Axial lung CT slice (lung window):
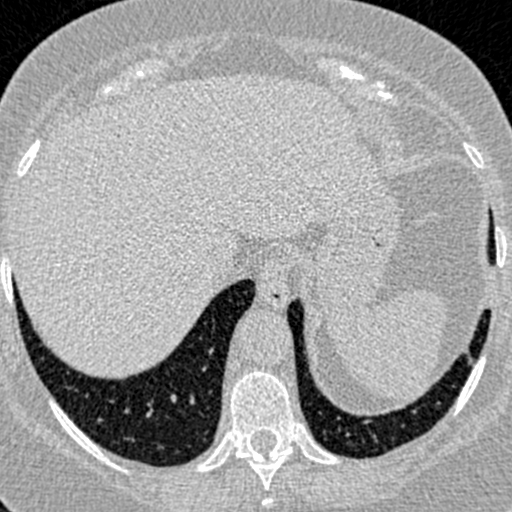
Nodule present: no